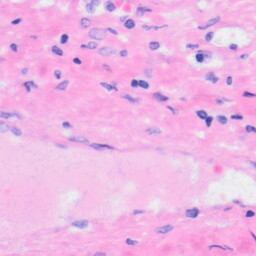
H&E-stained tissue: Liver